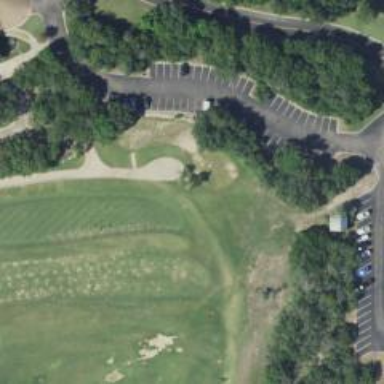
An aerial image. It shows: Path for both roads and golfers.